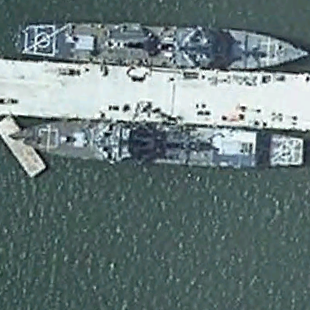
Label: destroyer